Interaction volume radius: 10 \u00c5
Interaction volume height: 10 \u00c5
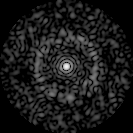
Disorder parameter: 0.8359